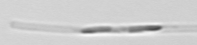
Label: Leptocylindrus